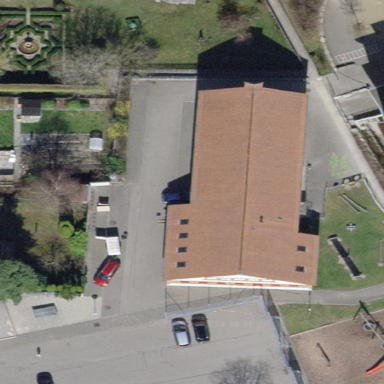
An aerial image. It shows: School building.